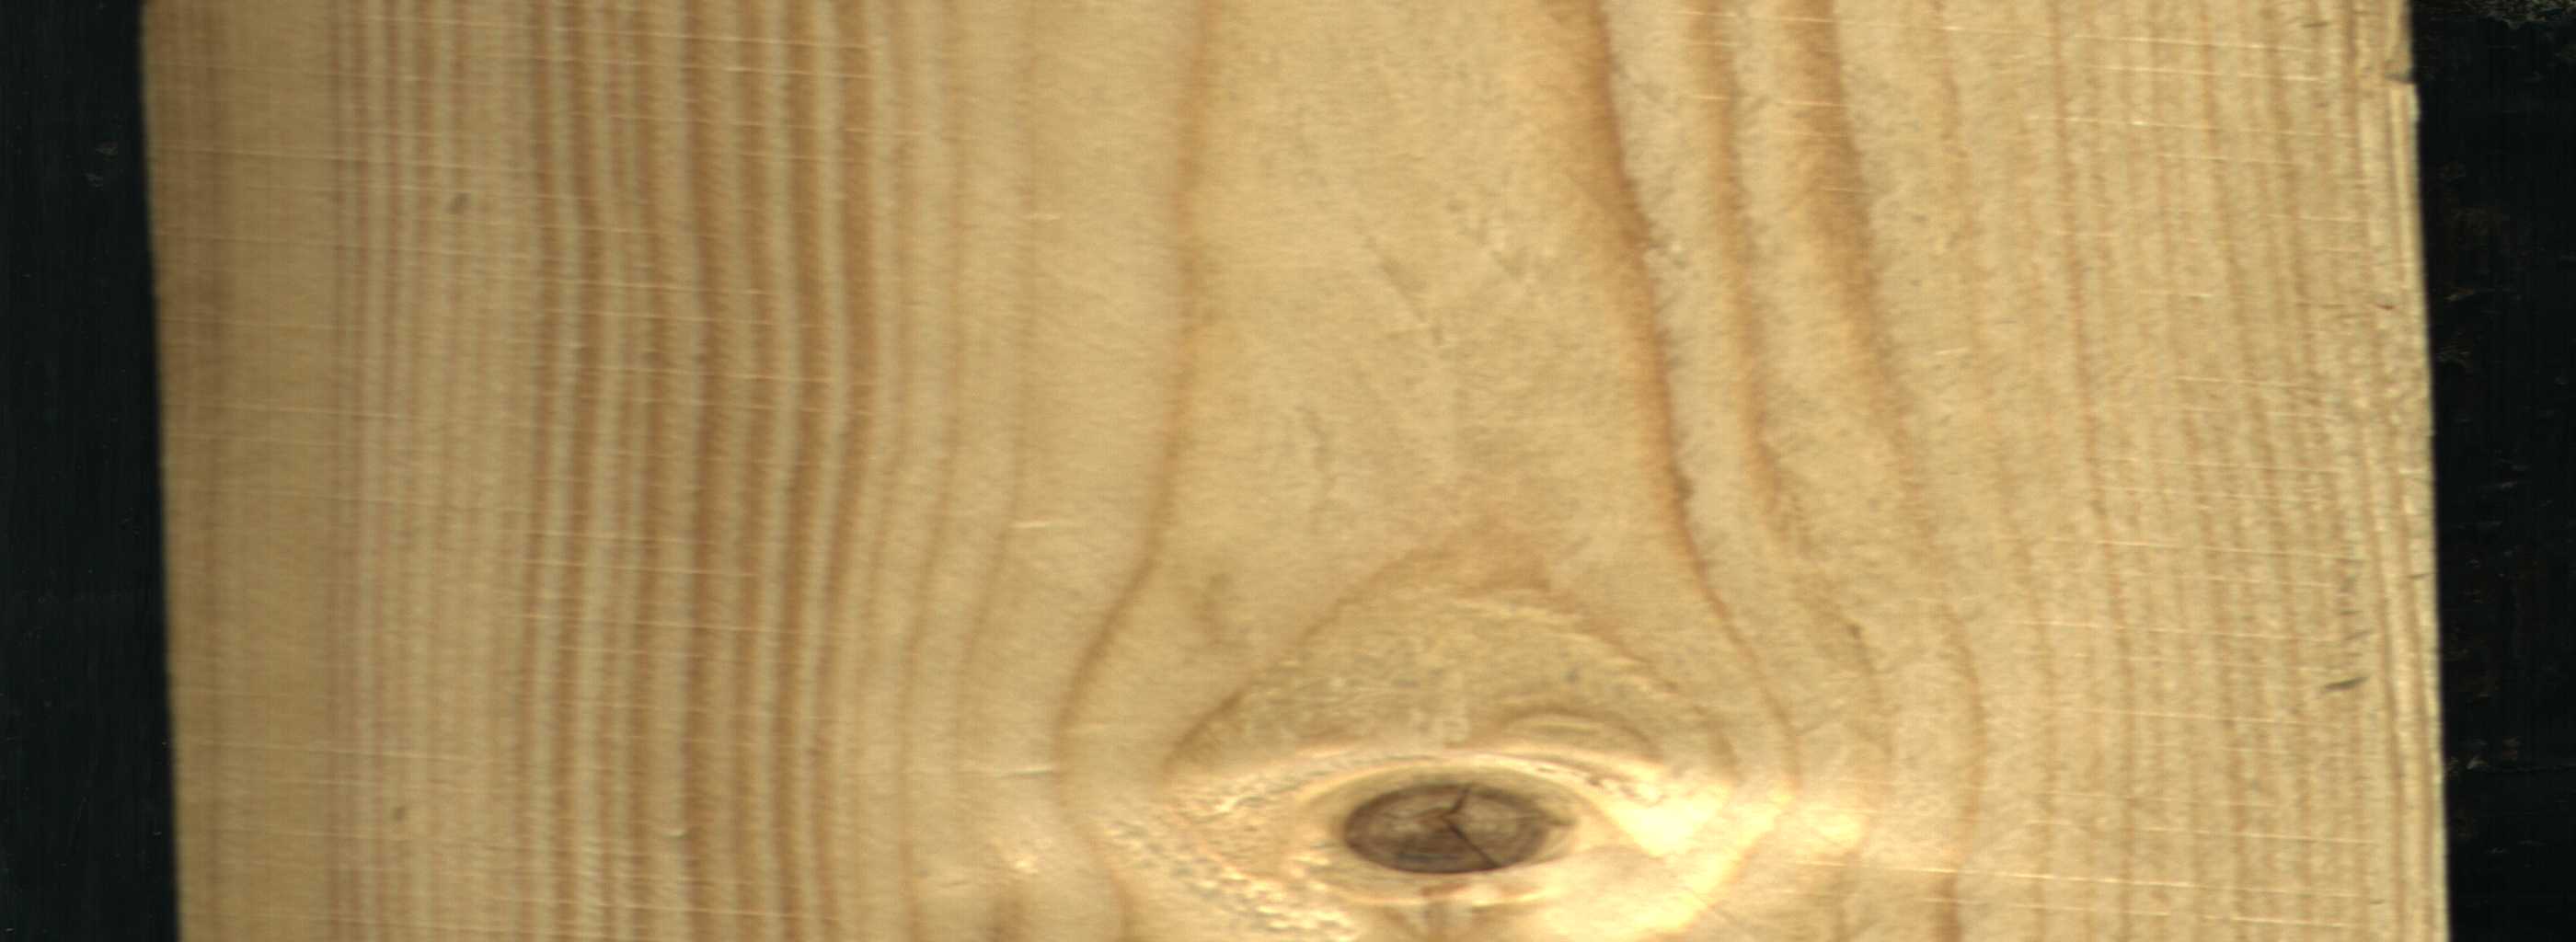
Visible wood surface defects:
Live_Knot